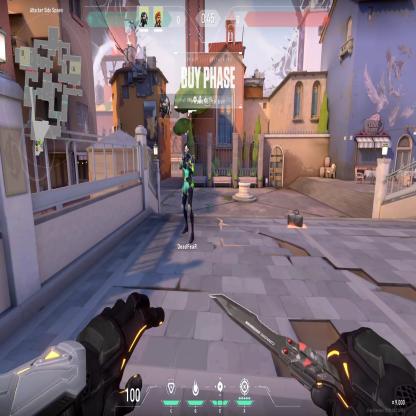
Label: dropped spike ; teammate